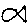
Label: fish